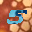
Label: 5